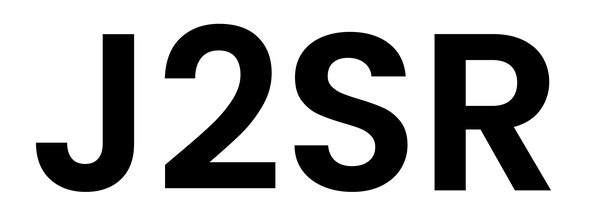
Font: Poppins-SemiBold